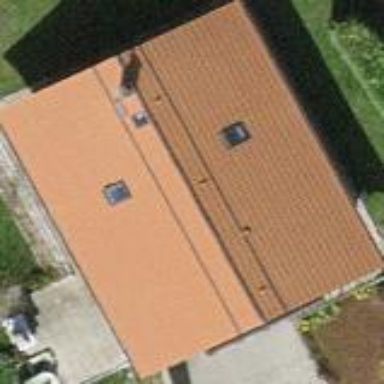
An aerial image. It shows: Detached building.